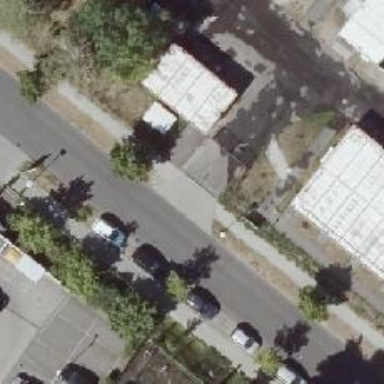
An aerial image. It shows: Sidewalk.